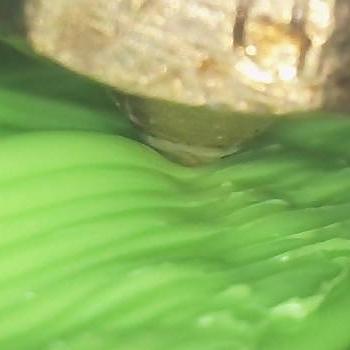
Flow rate: 300%